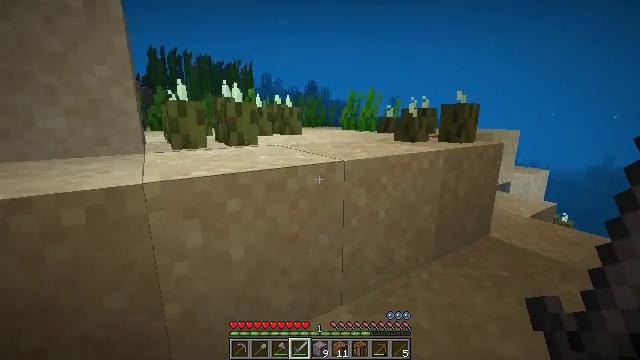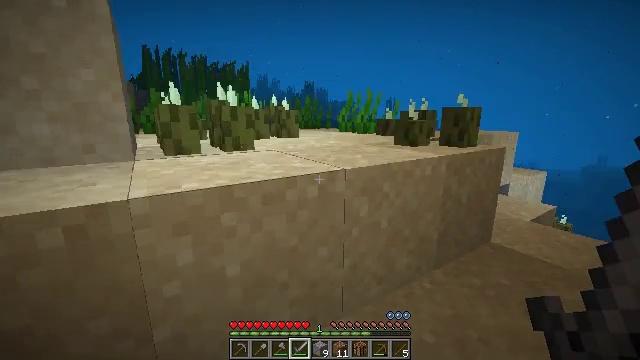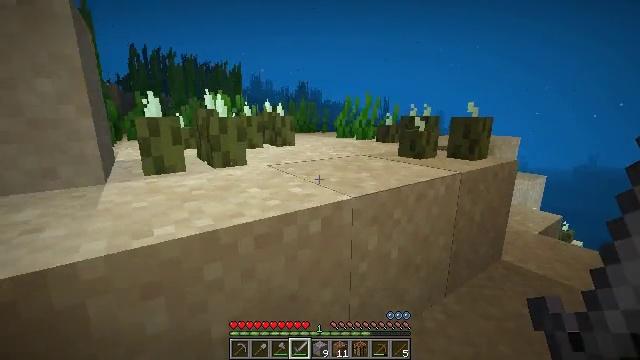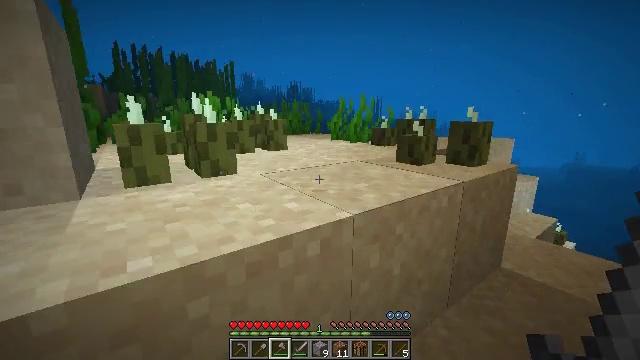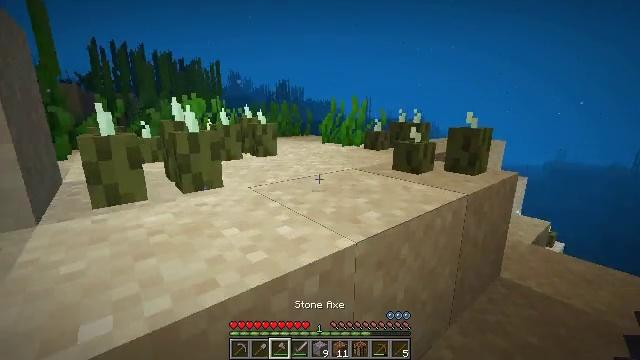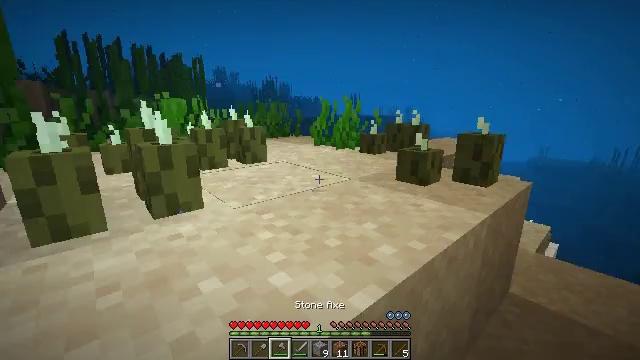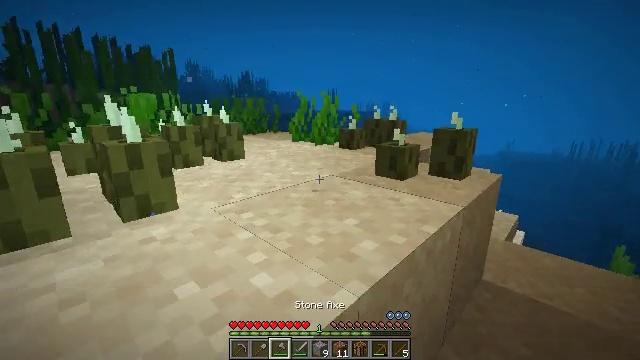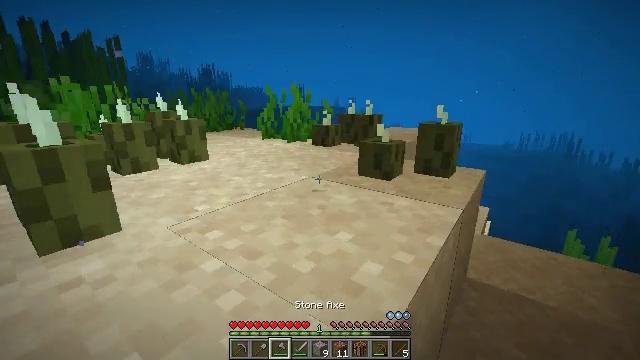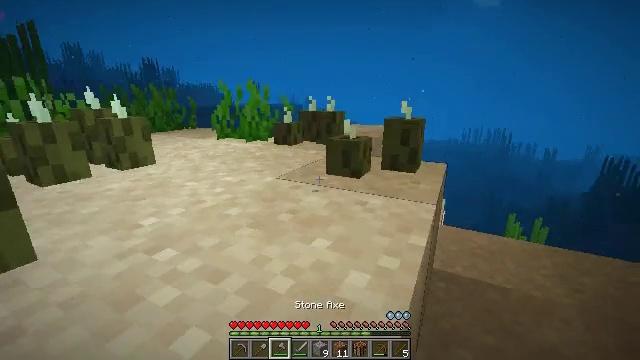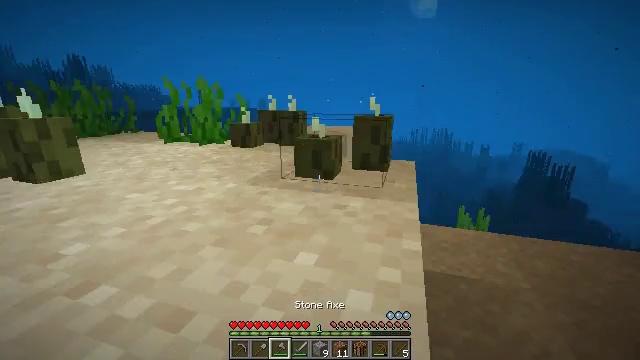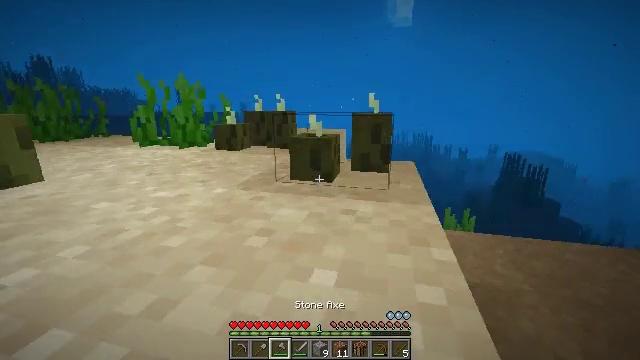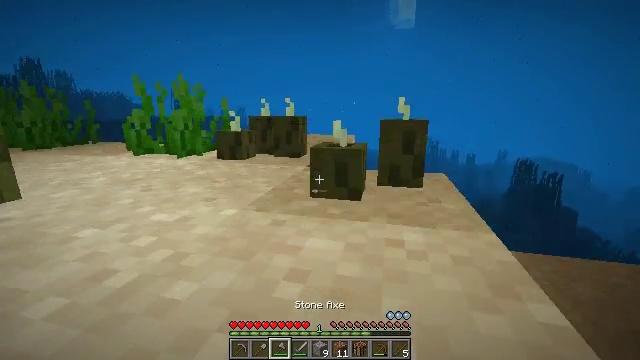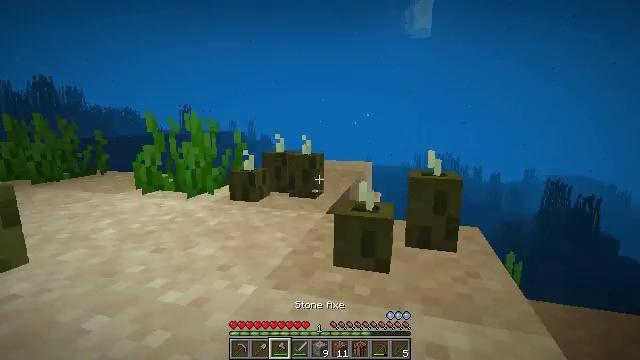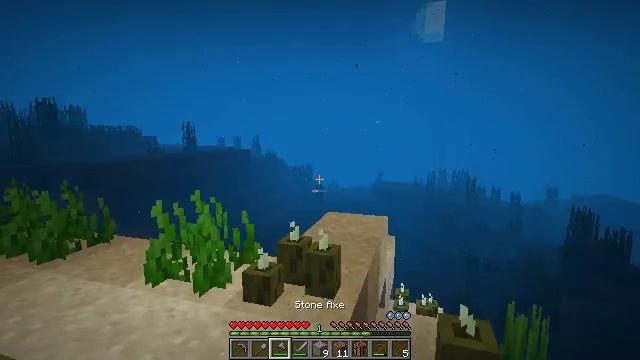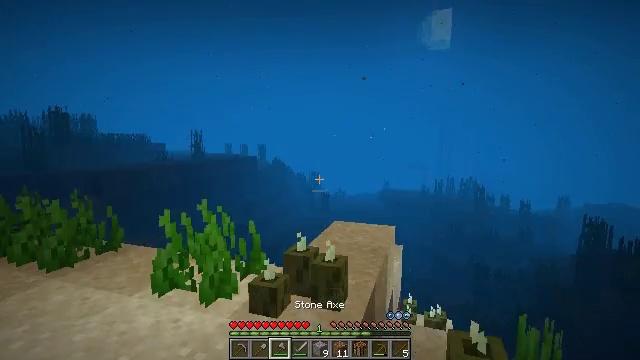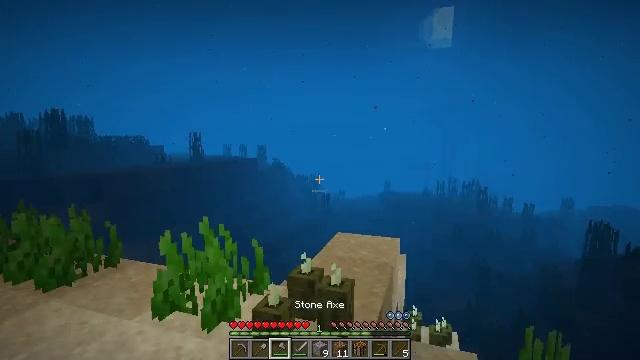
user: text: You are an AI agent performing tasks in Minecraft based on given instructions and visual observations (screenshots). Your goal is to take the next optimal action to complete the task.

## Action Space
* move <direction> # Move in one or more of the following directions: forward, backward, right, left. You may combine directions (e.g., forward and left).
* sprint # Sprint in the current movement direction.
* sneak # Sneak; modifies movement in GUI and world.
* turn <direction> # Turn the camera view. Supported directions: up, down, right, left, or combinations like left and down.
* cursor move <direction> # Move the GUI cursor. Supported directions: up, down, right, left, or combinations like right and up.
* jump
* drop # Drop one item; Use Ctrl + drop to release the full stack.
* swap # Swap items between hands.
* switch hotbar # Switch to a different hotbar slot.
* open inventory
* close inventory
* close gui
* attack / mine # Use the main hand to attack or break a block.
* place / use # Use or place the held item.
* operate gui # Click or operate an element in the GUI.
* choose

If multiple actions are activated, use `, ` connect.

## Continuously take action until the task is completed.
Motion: motion action
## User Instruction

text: Mine underwater sea pickle.
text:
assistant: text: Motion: move forward, jump
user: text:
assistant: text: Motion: move forward, turn right, jump
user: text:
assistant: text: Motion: move forward, turn right, jump, switch to hotbar 3
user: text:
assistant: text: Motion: move forward, turn right, jump, switch to hotbar 3
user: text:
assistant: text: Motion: move forward, turn right, switch to hotbar 3
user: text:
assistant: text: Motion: move forward, turn right, switch to hotbar 3
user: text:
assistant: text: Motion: move forward, turn right
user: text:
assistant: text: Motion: move forward, turn right
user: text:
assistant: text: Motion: move forward, turn right
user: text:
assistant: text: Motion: turn right and up
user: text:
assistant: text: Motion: turn up
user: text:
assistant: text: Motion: turn left and up
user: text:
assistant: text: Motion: turn left and up
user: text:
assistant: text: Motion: turn left and up, attack / mine
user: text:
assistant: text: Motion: attack / mine
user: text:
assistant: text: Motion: attack / mine
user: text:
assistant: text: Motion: turn right, attack / mine
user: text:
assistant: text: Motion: turn right
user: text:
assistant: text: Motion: turn down
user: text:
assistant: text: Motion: turn left and down
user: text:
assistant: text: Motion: turn down
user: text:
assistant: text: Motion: turn down
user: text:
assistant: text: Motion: turn down, attack / mine
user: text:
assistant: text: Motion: attack / mine
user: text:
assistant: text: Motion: attack / mine
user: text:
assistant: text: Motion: turn up, attack / mine
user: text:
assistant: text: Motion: turn up, attack / mine
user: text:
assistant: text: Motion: turn up, attack / mine
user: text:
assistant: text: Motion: turn up, attack / mine
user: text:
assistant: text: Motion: turn up, attack / mine